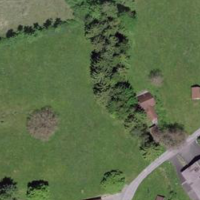
EUNIS habitat code: 24
Species observed at this site:
Scilla bifolia